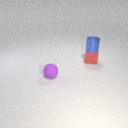
small red rubber cube to the right of small purple rubber sphere